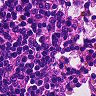
Metastatic tissue present: no